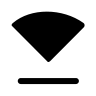
Cursor type: resize_s
OS/theme: linux-bibata
Variant: black